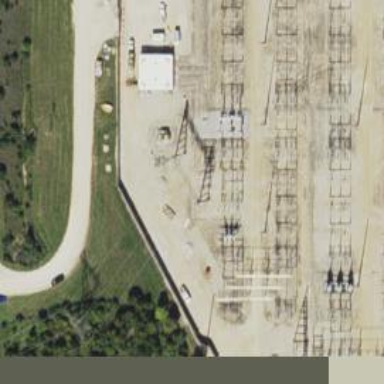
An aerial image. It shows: Switch for power supply.